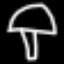
Label: mushroom